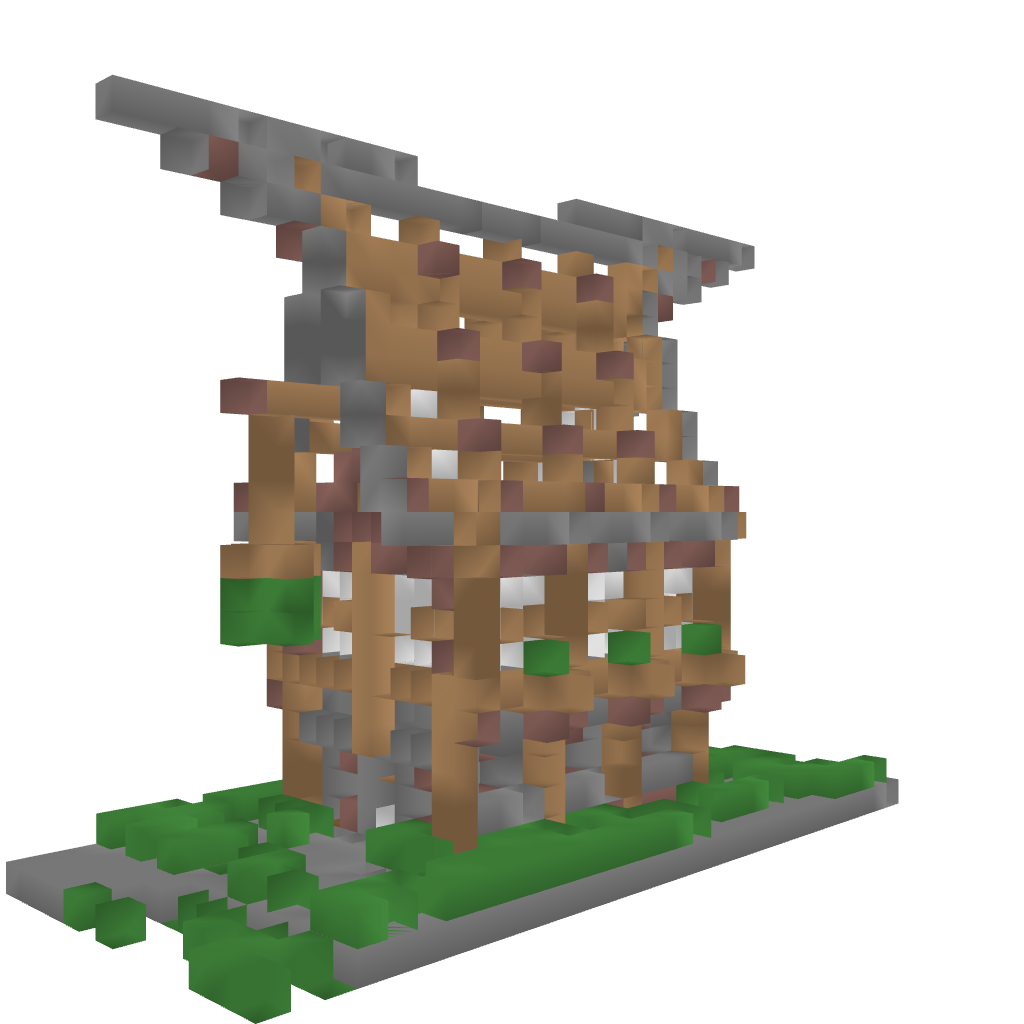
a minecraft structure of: Nordic Medieval house bad low quality